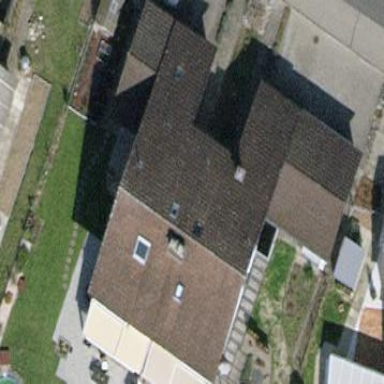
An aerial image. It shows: Terrace building.